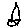
Label: triangle